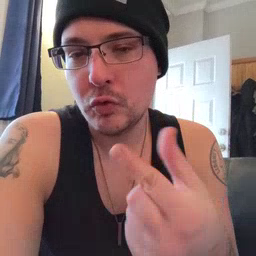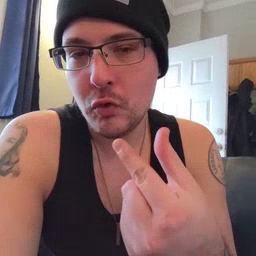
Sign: dog